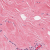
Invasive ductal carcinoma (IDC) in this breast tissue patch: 0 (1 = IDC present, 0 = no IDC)